Question: Ok, I have a working piece of code that gets data related to dollars view, by location, operation, exceptions and finally spending. This is done by FYPeriod. Lets say this returned FYPeriod 11702 which is August 2016. I also want it to return on the same row FYPeriod 11602 which is August 2015. I have tried adding another join and simply doing a (FYPeriod - 100) but of course this returned nothing. Here is the working code that returns the FYPeriod.
'''
SELECT dbo.fiscalmonthyearstring(f.FYPeriod) As MonthYear, f.FYPeriod, c.SYSTEMPLANT, e.SpendingAcct,
c.DOLLARS, f.Data AS Units, d.exceptions, f.PLActivity
FROM [vw_TotalDollars] c
LEFT JOIN [dbo].[location] b ON b.PlantId = c.SYSTEMPLANT
LEFT JOIN [Operations] f ON f.FYPeriod = c.PST
AND f.location = b.location
JOIN [dbo].[aexceptions] d ON b.PlantId = d.Id
AND d.acc = c.ACCN
AND exceptions IN ('Z2', 'X2' , 'Z7' , 'X7')
LEFT JOIN [dbo].[Spending] e ON e.SpendingId = d.SpendingId
WHERE f.PLActivity = 'Total Produced'
'''
I hope I have explained this correctly and if not I will try to do so.

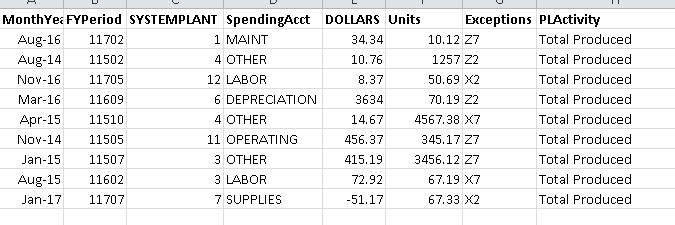
Answer: Assuming all of your filtering is necessary to also get the prior year data, we could wrap up your current query in a <URL> so that we can reference it against itself like so:
'''
;with cte as (
select
o.fyperiod
, td.systemplant
, s.SpendingAcct
, td.dollars
, o.[Data] as Units
, ae.exceptions
, o.plactivity
from [vw_TotalDollars] td
inner join [Operations] o
on o.fyperiod = td.pst
and o.plactivity = 'Total Produced'
left join [dbo].[location] l
on l.PlantId = td.systemplant
and l.location = o.location
left join [dbo].[aexceptions] ae
on ae.Id = td.systemplant
and ae.acc = td.accn
and ae.exceptions in ('Z2','X2','Z7','X7')
left join [dbo].[Spending] s
on s.SpendingId = ae.SpendingId
)
select
cte.FyPeriod
--, MonthYear = dbo.fiscalmonthyearstring(cte.fyperiod)
, cte.SystemPlan
, cte.SpendingAcct
, cte.Dollars
, cte.Units
, cte.Exceptions
, cte.Plactivity
--, pyMonthYear = dbo.fiscalmonthyearstring(py.fyperiod)
, pyDollars = py.Dollars
, pyUnits = py.Units
from cte
left join cte as py
on py.fyperiod = cte.fyperiod-100
and py.systemplant = cte.systemplant
and py.exceptions = cte.exceptions
and py.SpendingAcct = cte.SpendingAcct
'''
note: your scalar function 'dbo.fiscalmonthyearstring()' would perform better if rewritten as an inline table-valued function.
inline table-valued functions vs scalar functions reference:
- <URL>